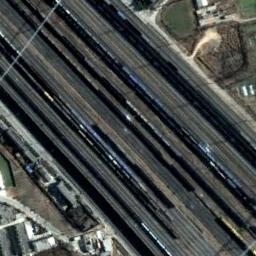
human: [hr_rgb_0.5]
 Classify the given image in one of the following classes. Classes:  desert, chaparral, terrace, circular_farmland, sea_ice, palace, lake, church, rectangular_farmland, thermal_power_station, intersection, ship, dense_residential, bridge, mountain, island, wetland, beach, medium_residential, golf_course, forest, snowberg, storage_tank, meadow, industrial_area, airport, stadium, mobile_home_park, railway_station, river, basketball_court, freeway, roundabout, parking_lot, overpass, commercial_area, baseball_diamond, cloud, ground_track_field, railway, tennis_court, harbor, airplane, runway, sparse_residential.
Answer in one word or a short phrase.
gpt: railway